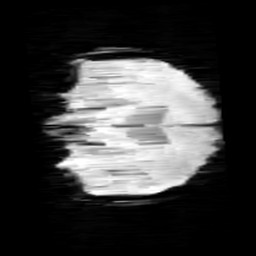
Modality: minIP
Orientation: coronal
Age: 10
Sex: female
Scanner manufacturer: siemens
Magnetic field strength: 3 T
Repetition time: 0.027 s
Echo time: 0.02 s